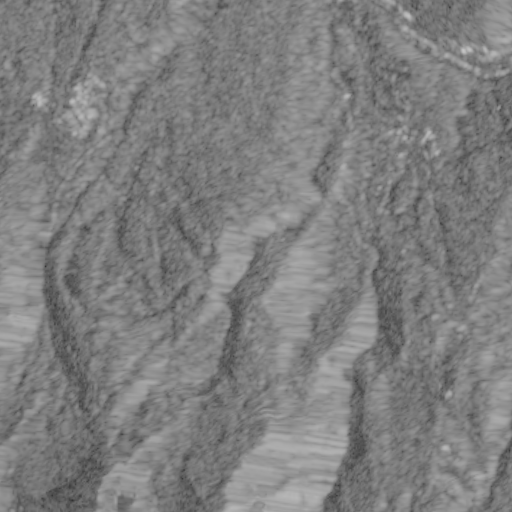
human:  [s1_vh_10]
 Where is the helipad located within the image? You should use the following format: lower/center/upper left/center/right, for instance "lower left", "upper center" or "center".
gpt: The helipad is located in the upper right of the image.
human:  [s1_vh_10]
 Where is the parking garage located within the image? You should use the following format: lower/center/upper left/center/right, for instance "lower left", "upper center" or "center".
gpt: The parking garage is located in the upper right of the image.
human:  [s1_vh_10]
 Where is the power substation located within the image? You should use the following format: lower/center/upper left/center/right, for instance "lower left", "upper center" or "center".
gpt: The power substation is located in the upper right of the image.
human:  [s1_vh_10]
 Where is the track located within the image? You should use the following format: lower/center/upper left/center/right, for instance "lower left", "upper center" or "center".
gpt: The track is located in the upper right of the image.
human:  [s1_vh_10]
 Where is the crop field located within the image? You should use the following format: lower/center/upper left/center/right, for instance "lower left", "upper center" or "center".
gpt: There is no crop field in the image.

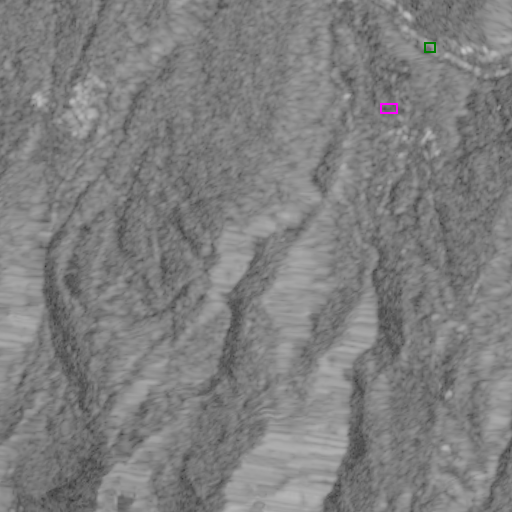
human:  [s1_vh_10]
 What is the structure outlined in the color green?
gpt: The structure outlined in green is a parking garage.
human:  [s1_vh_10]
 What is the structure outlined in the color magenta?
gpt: The structure outlined in magenta is a parking lot.
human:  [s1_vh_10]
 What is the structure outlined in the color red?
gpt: There is no red outline.